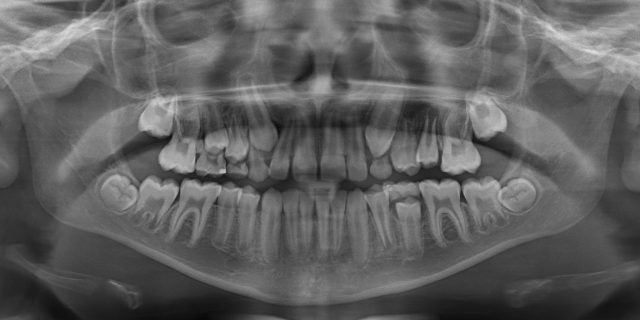
adult